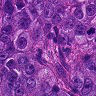
Metastatic tissue present: yes